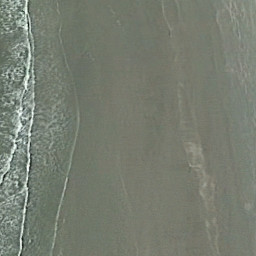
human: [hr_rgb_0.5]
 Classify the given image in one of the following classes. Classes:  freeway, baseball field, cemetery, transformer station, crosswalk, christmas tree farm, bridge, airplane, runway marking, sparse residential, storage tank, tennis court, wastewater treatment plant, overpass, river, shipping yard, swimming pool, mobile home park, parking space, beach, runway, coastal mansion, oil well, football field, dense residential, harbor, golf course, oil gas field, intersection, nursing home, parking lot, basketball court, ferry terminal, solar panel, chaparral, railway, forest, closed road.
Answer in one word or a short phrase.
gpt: beach